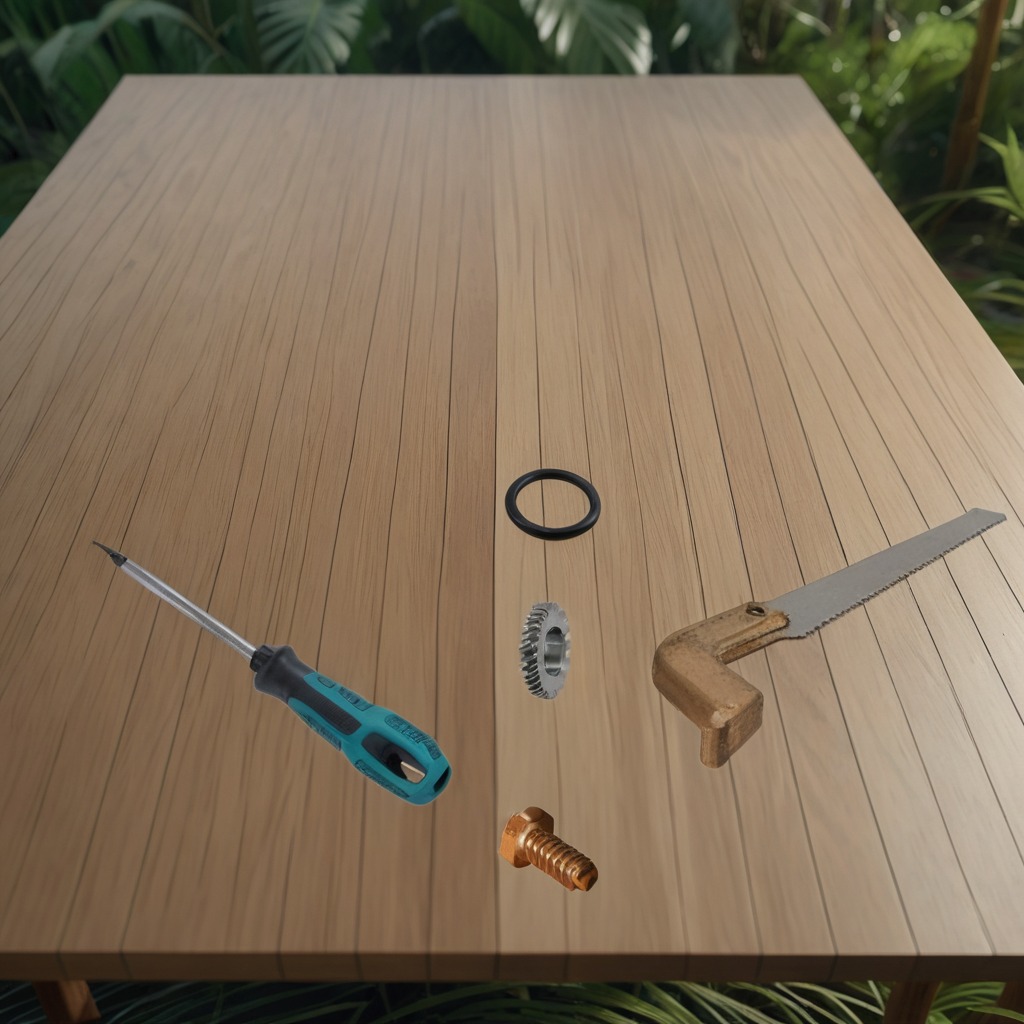
A rubber o-ring is lying on a wooden table inside a jungle field workshop tent.